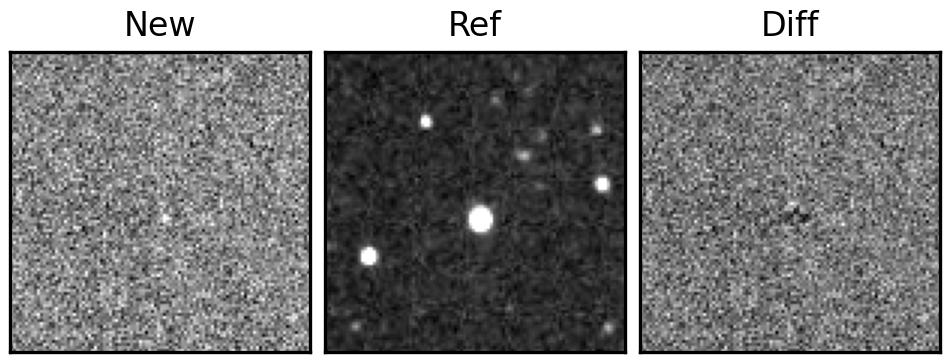
Label: bogus